Question:
Sometimes, actually, it's lowercase. Other times, it has someone else's login. Like it'll be "jdoe" for some reason. Why does it change like that? This is my work computer, if that explains anything. Thanks!
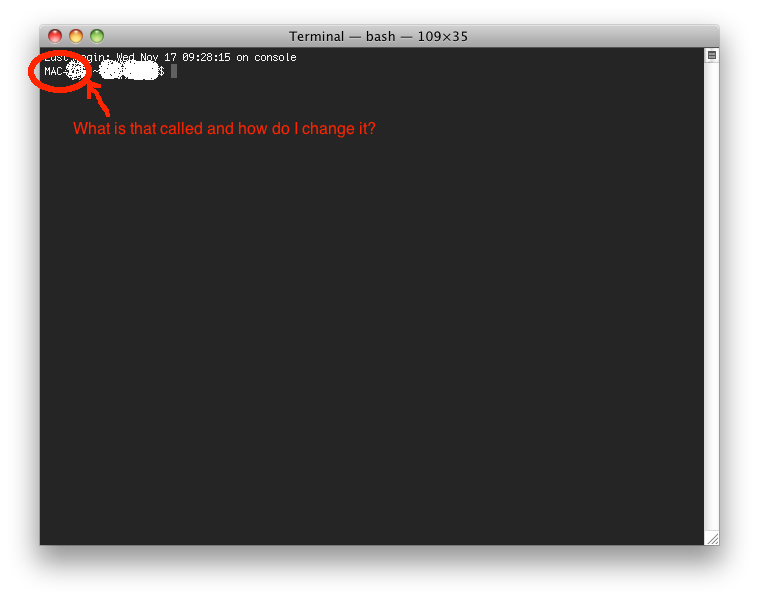
Answer: If you're talking about your commandline prompt: <URL>